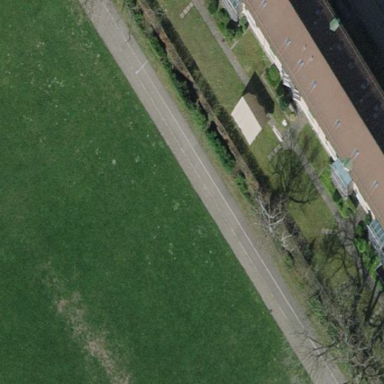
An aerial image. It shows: School building.